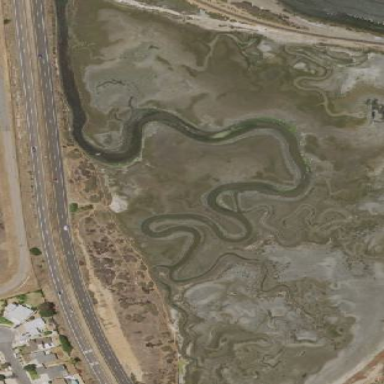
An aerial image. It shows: Saltmarsh basin with water.